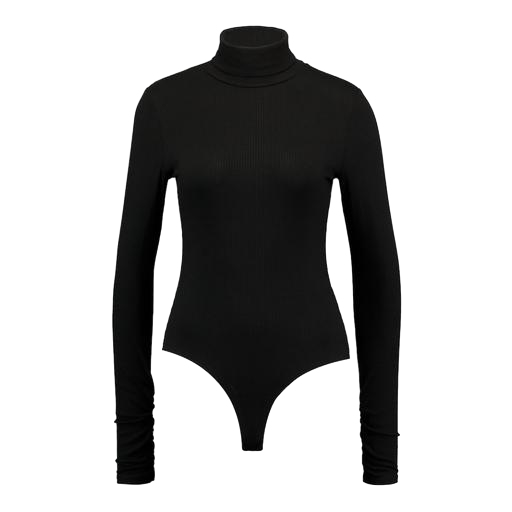
black mira cape-effect bodysuit, black plunge bodysuit, black 3/4 body, white background